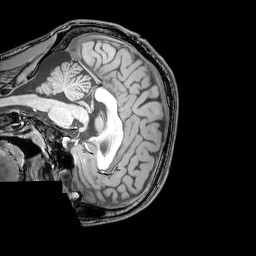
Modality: T1w
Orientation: sagittal
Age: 23
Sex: male
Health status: healthy
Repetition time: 0.081 s
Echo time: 0.037 s